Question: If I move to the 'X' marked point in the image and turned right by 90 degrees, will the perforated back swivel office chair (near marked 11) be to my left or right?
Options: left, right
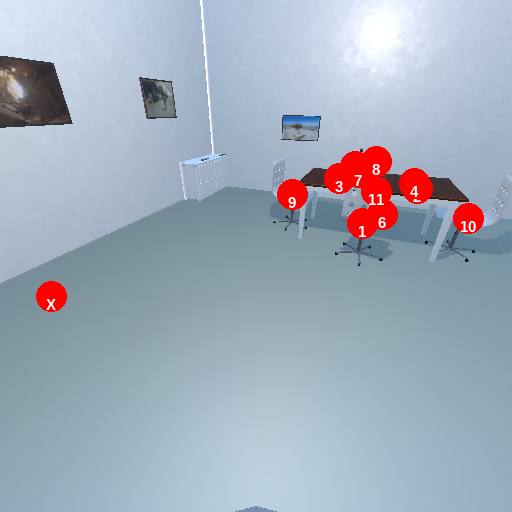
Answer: left